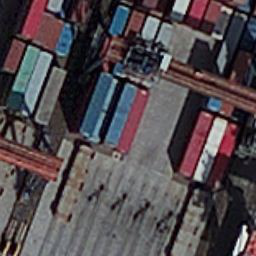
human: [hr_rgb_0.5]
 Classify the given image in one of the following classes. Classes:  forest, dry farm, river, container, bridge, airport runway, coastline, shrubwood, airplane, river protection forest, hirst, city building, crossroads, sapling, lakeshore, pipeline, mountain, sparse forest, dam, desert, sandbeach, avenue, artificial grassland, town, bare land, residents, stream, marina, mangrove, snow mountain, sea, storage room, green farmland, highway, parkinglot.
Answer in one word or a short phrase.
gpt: container